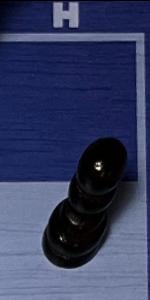
Label: Pawn_Black